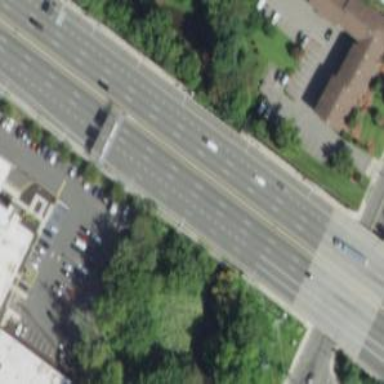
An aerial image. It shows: Bridge on urban freeway/expressway motorway.